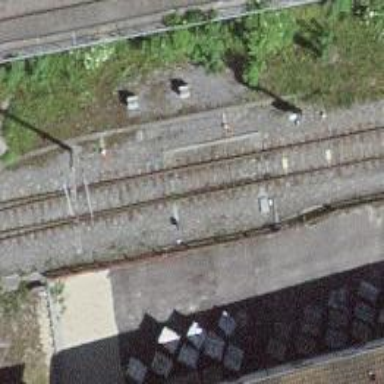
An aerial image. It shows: Single-track electrified railway with contact line.